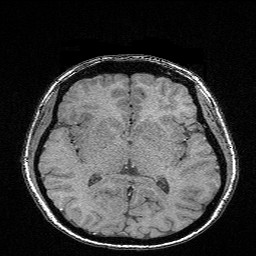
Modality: FLASH
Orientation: coronal
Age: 24
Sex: female